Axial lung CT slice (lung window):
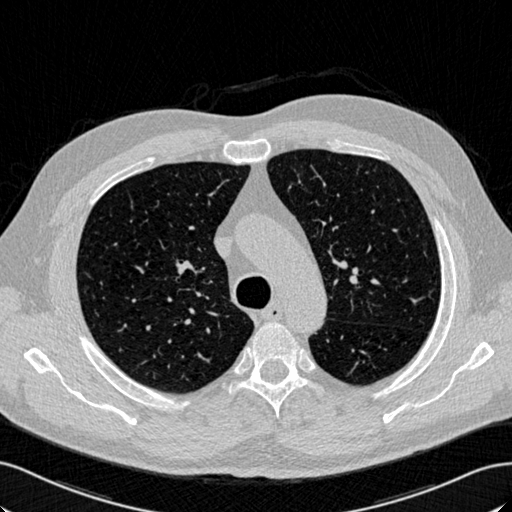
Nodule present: no